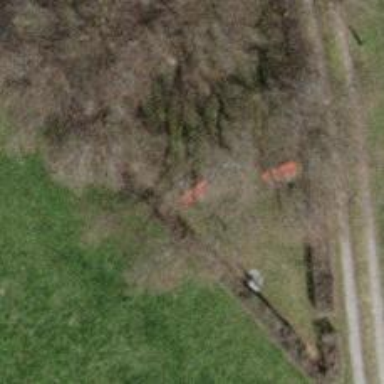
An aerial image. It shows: Red bench.